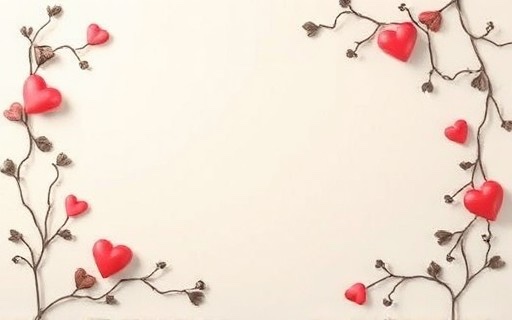
Category: Anniversary